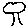
Label: tree